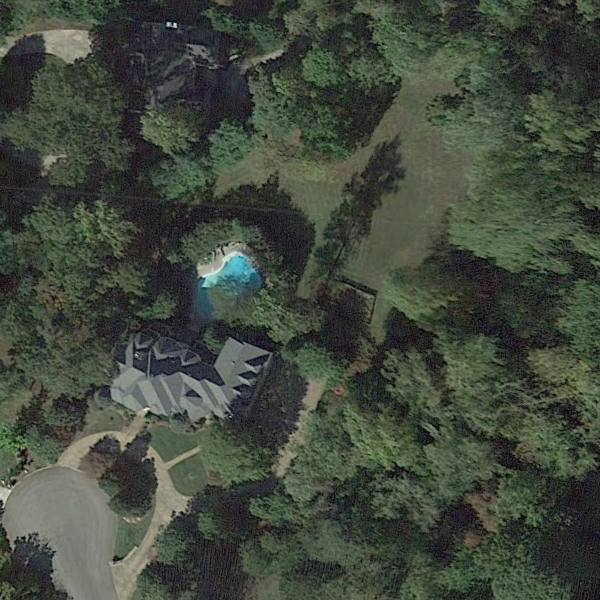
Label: SparseResidential